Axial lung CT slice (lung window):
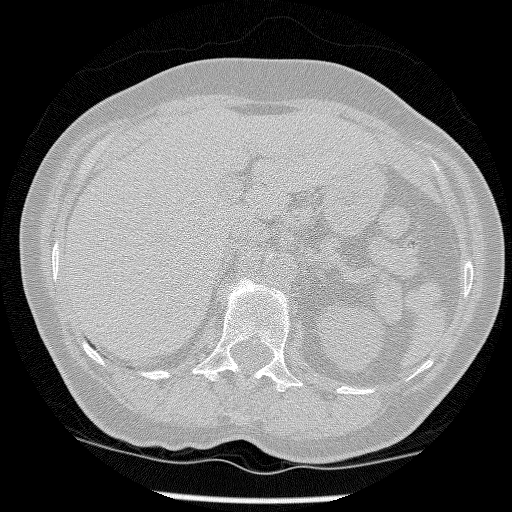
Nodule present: no